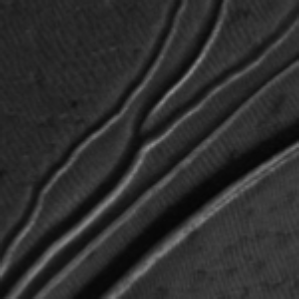
Label: frost